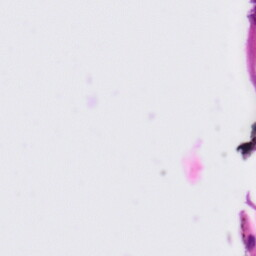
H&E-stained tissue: Tonsil